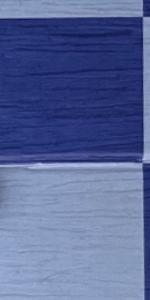
Label: Empty